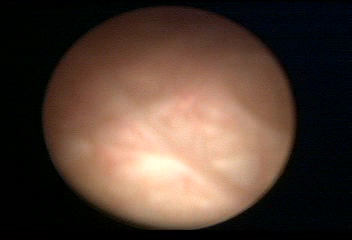
Modality: WLC
Class: Normal mucosa
Bladder cancer association: No